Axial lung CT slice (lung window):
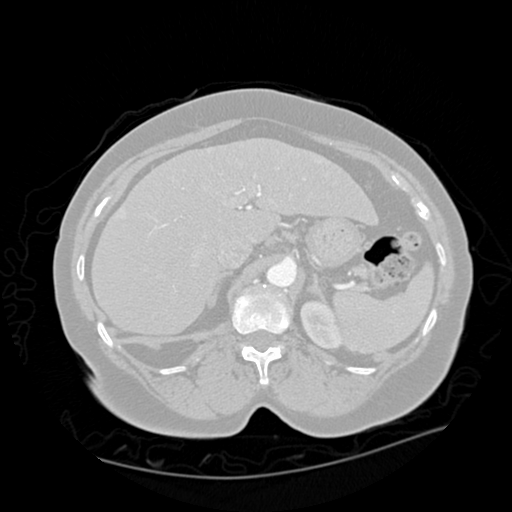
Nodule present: no